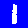
Digit: 1